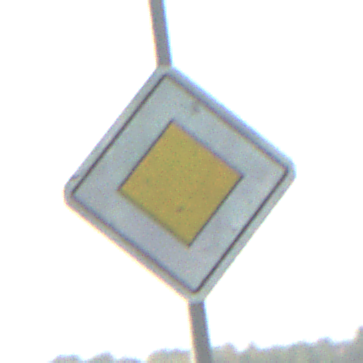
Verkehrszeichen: Vorfahrtsstrasse
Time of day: MorningAfternoon
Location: Outdoor (Special)
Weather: Clear
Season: NotSpecified
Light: Natural